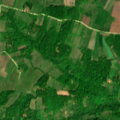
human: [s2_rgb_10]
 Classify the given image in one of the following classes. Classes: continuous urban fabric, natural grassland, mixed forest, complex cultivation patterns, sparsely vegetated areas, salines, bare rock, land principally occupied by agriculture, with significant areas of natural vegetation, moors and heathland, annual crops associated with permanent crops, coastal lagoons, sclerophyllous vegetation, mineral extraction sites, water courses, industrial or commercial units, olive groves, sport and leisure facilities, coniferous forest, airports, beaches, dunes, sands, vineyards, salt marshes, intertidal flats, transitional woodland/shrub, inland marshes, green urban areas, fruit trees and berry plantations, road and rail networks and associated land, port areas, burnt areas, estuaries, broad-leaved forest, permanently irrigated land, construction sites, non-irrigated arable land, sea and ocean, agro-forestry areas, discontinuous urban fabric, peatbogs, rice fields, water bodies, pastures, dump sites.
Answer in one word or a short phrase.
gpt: complex cultivation patterns, land principally occupied by agriculture, with significant areas of natural vegetation, broad-leaved forest